Field crop: maize
Growth stage: 2
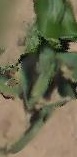
Species: maize